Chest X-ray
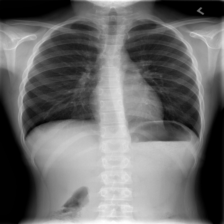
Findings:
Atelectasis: negative
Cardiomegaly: negative
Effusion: negative
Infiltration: negative
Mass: negative
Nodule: negative
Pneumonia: negative
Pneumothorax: negative
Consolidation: negative
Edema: negative
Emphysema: negative
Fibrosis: negative
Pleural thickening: negative
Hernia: negative